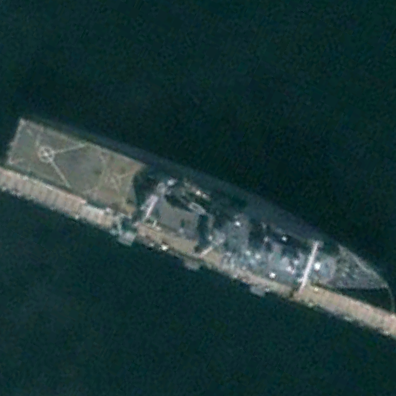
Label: combat